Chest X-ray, PA view. Patient: 45 years old, sex F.
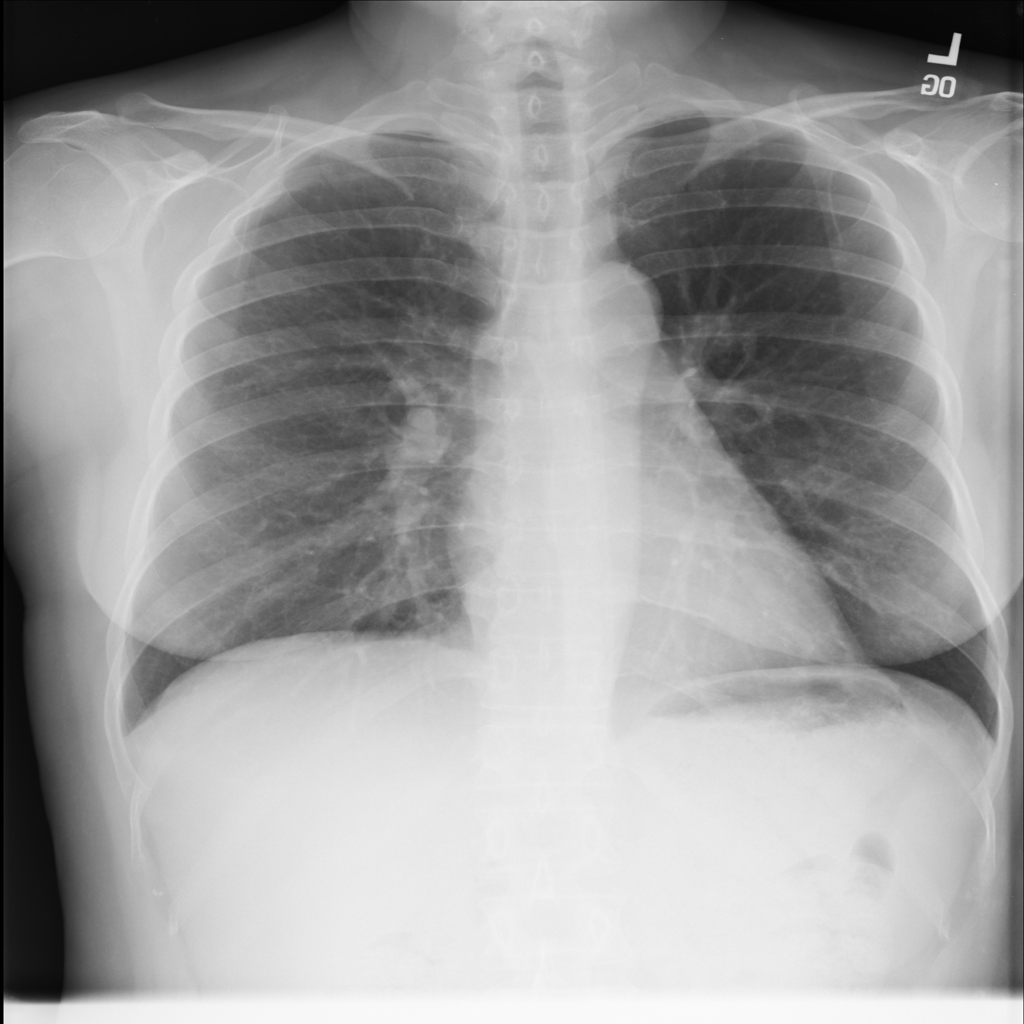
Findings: No Finding